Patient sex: M
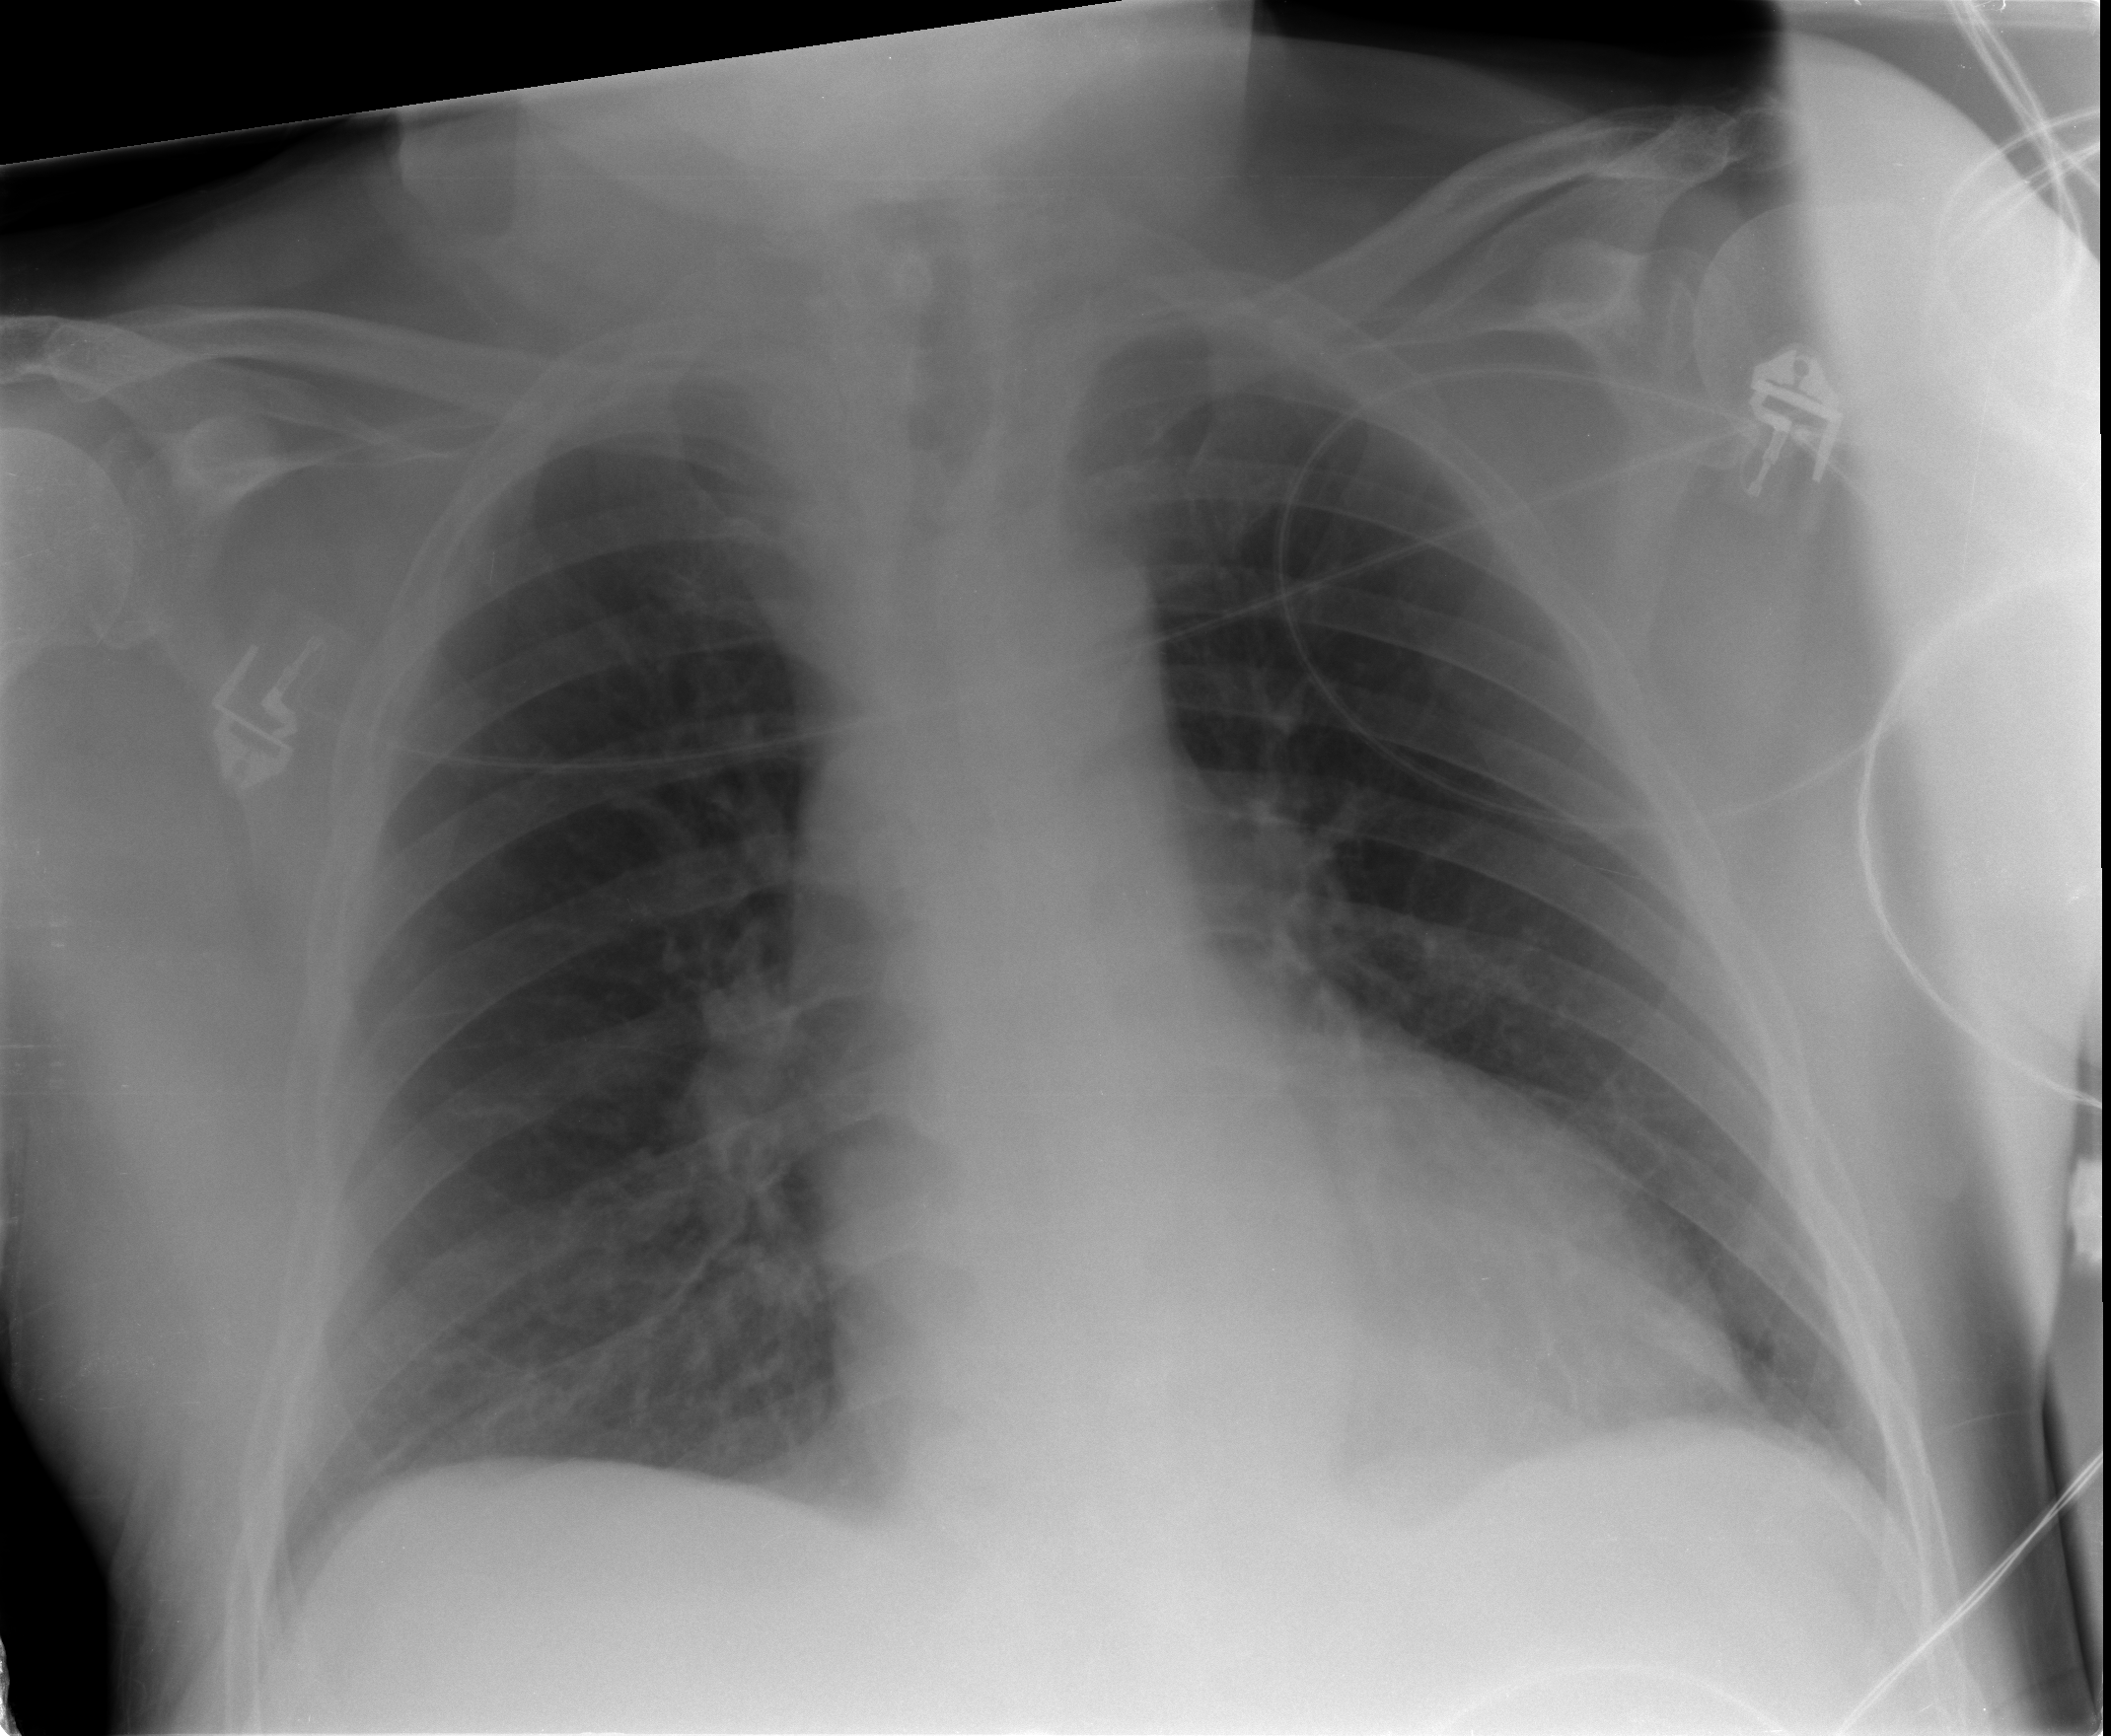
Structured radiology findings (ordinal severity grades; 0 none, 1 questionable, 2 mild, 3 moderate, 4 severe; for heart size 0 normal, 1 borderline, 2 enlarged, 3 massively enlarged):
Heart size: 2
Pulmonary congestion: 1
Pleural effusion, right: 0
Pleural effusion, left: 0
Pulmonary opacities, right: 0
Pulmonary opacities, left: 0
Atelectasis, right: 0
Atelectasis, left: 0